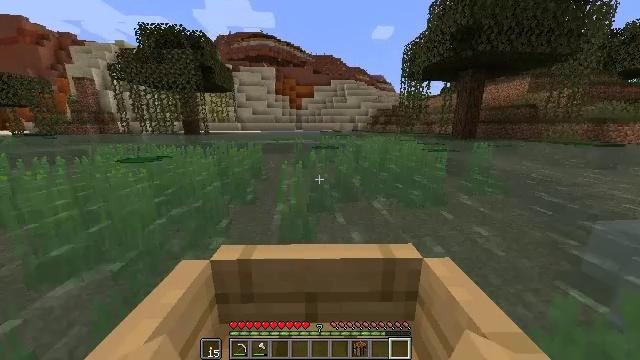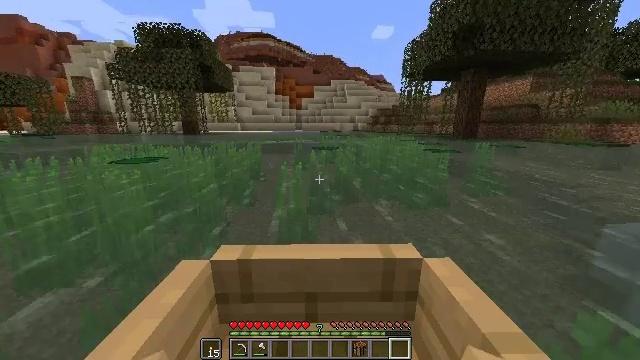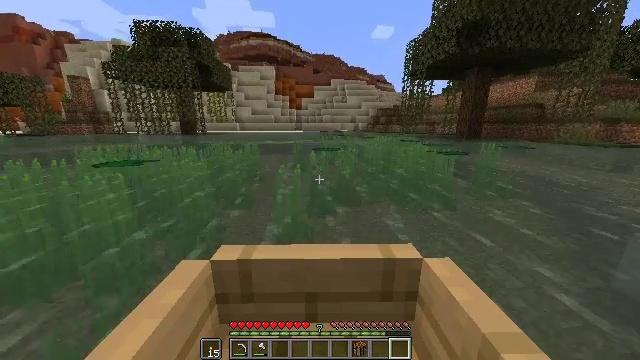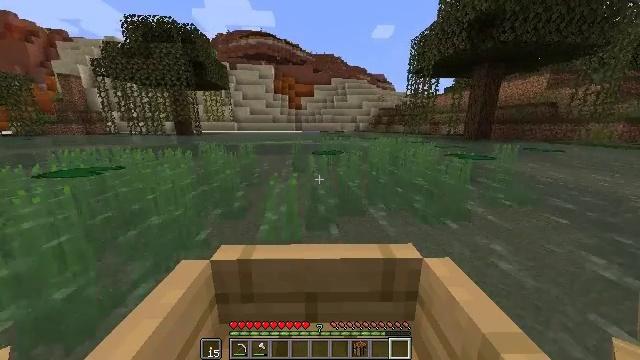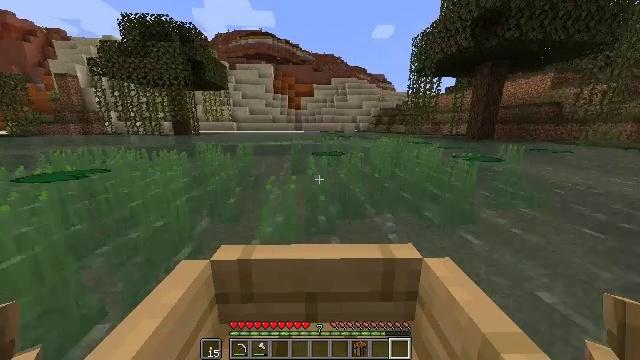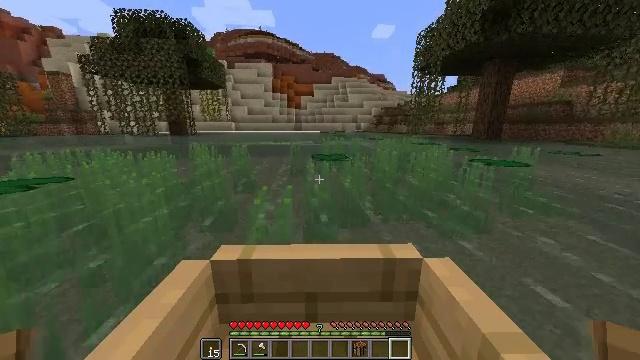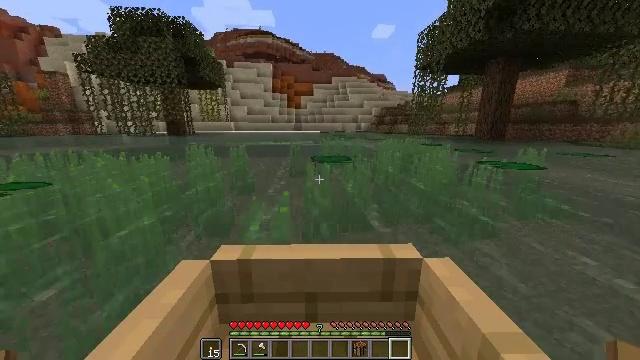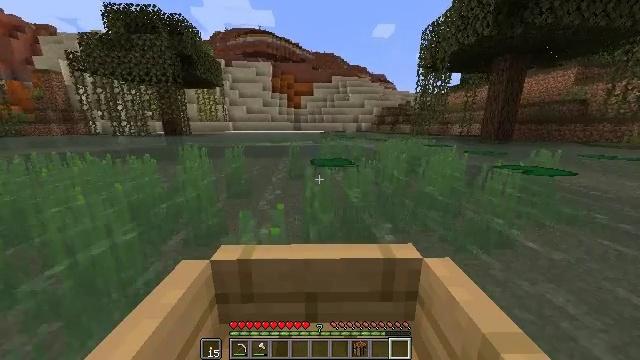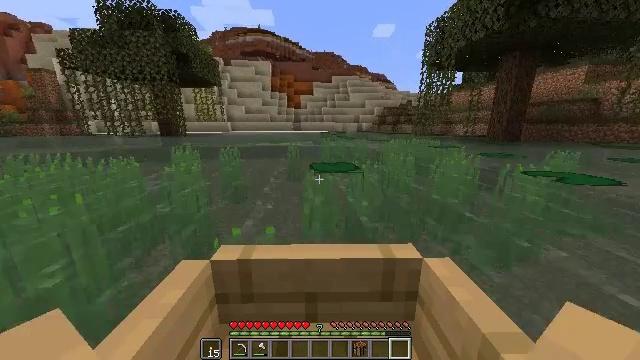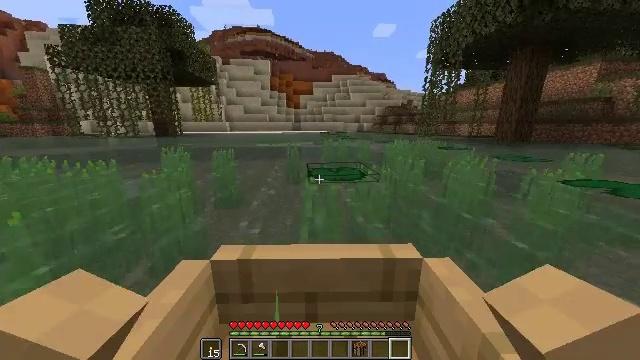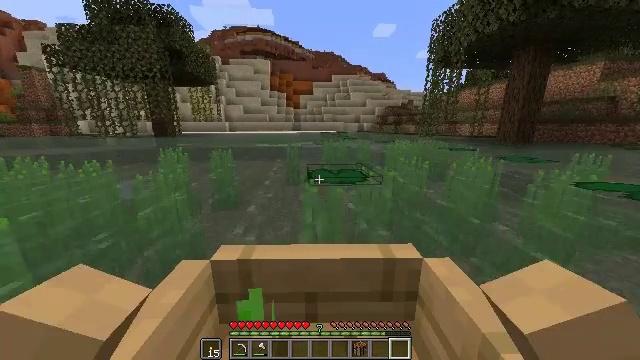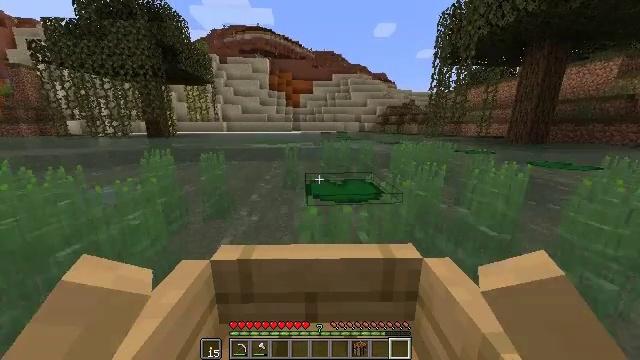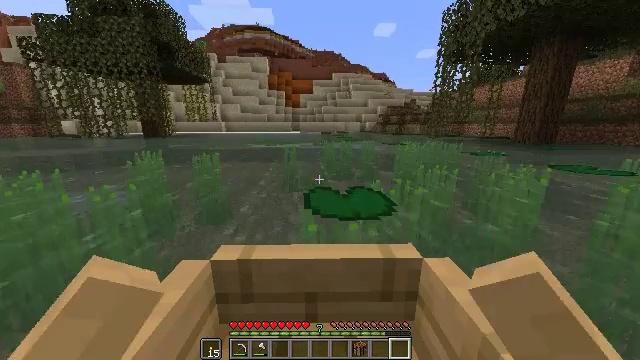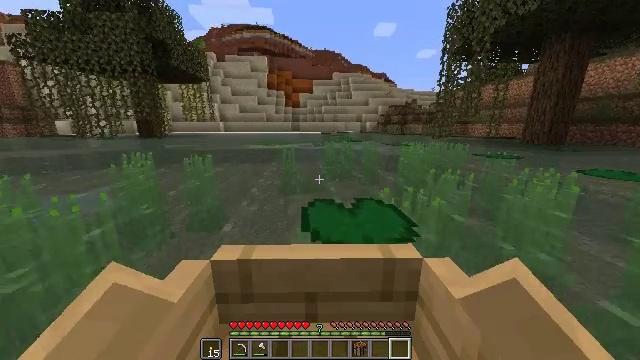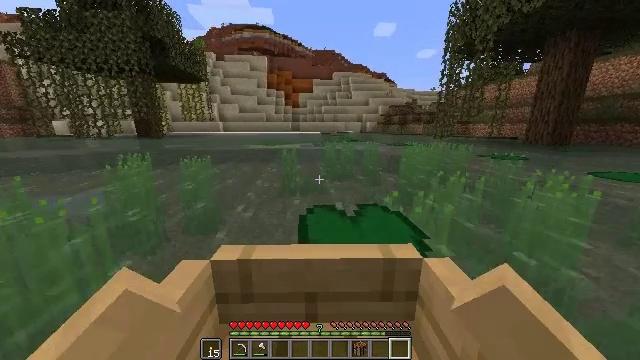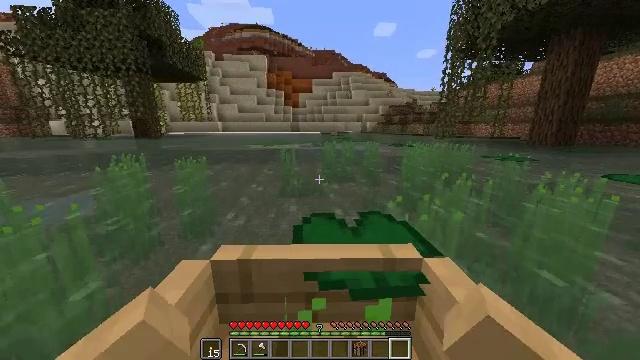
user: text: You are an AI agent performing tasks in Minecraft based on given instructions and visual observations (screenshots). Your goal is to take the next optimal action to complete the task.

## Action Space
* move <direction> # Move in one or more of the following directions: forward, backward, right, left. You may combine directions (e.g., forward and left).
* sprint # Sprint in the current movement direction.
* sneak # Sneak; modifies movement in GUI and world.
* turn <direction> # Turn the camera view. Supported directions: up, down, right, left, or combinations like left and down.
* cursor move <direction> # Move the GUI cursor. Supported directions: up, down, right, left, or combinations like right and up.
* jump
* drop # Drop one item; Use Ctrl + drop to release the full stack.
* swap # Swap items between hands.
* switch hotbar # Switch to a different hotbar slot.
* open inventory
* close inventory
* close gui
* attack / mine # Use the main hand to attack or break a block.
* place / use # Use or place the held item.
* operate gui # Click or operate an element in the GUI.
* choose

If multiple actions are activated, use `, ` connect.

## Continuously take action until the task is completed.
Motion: motion action
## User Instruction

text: Remove a white bed from the inventory.
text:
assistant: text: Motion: move forward, sprint
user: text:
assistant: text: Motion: move forward, sprint
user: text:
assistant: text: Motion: move forward, sprint
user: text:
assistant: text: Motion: move forward, sprint
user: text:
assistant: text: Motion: move forward, sprint
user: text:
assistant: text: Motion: move forward, sprint
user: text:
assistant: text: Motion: move forward, sprint
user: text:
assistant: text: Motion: move forward, sprint
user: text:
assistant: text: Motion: move forward, sprint
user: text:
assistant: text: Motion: move forward, sprint
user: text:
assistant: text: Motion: move forward, sprint
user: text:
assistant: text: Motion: move forward, sprint
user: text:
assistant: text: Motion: move forward, sprint
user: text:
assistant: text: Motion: move forward, sprint
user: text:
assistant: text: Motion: move forward, sprint
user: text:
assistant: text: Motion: move forward, sprint
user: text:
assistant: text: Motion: move forward, sprint
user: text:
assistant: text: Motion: move forward, sprint
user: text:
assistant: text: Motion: move forward, sprint
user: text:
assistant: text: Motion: move forward, sprint
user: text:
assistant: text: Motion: move forward, sprint
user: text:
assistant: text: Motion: move forward, sprint
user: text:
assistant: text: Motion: move forward, sprint
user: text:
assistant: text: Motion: move forward, sprint
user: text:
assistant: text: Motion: move forward, sprint
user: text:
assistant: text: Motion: move forward, sprint
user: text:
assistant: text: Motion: move forward, sprint
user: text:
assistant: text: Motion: move forward, sprint
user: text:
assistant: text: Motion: move forward, sprint
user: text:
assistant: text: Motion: move forward, sprint